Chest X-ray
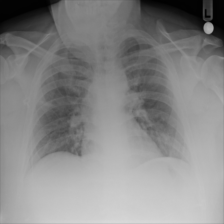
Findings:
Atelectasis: positive
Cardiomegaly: negative
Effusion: negative
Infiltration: negative
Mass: negative
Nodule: negative
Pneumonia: negative
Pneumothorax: negative
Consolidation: negative
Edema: negative
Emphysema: negative
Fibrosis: negative
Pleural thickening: negative
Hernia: negative